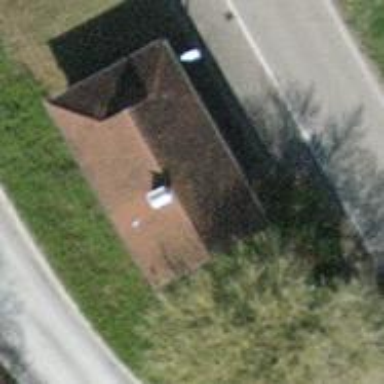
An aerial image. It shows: Hut.